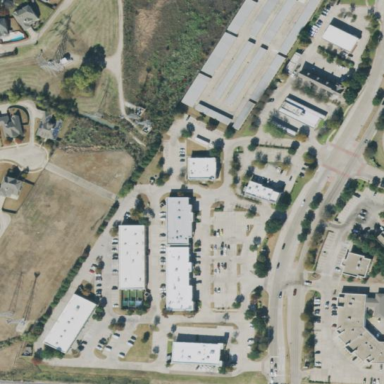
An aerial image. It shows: Retail area.